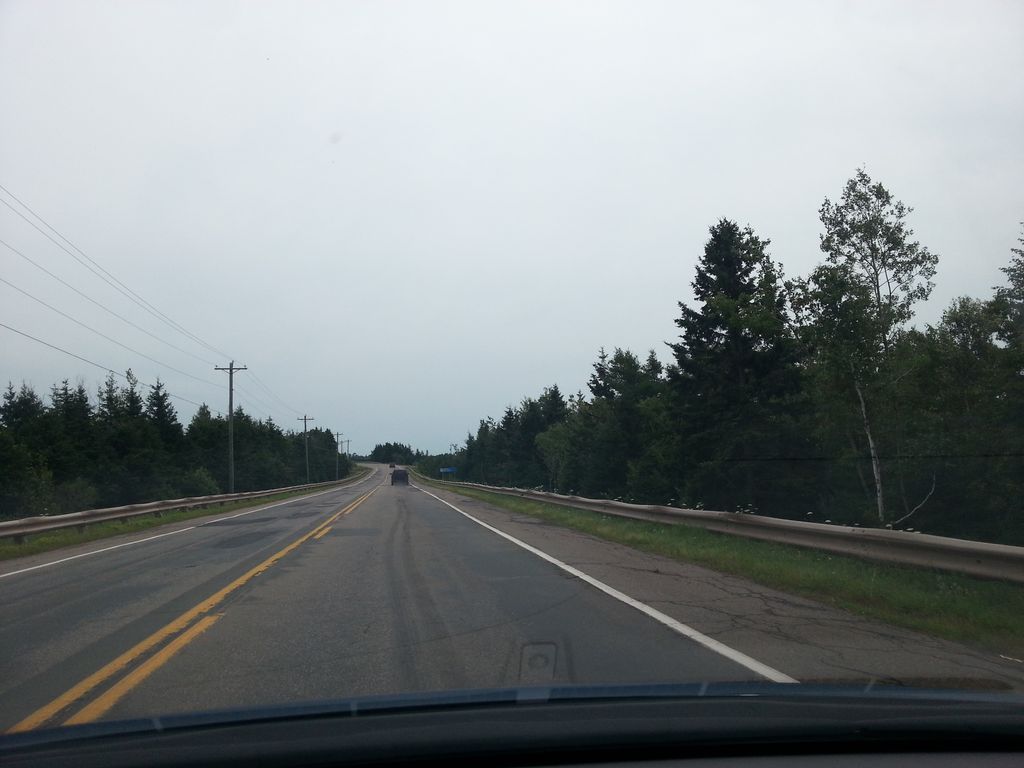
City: charlottetown